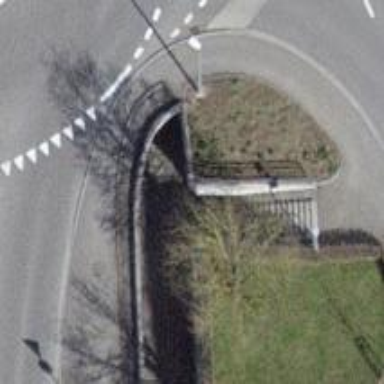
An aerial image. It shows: Footway passing through tunnel.